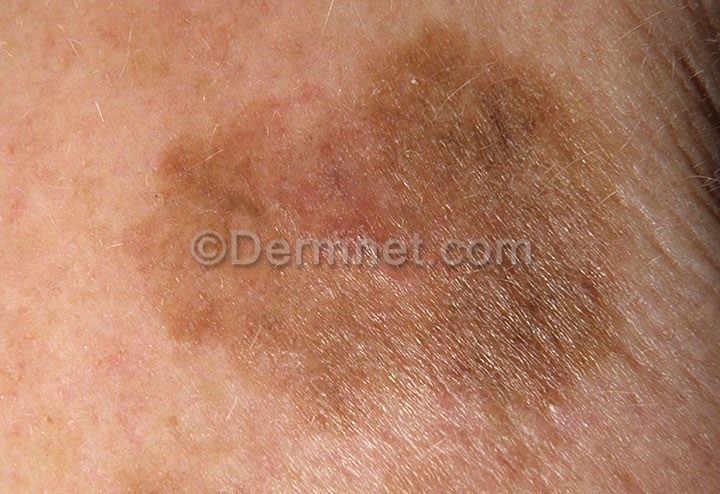
Disease: Melanoma Skin Cancer Nevi and Moles